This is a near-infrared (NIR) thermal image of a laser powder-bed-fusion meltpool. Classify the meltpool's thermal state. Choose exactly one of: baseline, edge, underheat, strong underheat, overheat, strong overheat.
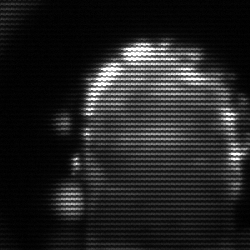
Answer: baseline